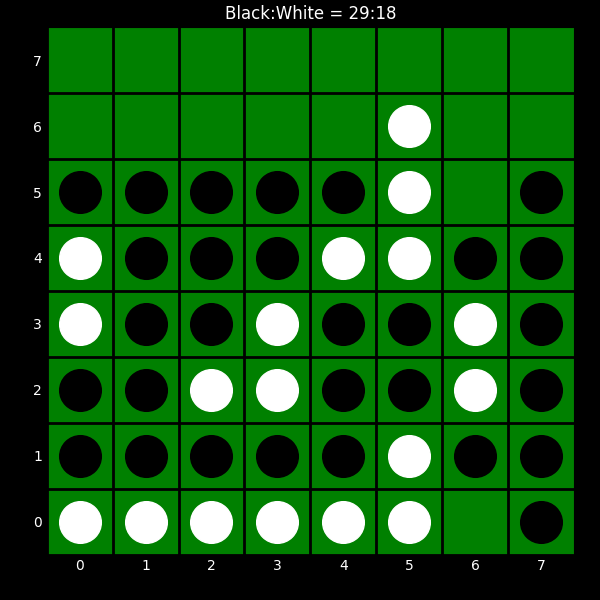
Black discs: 29
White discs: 18